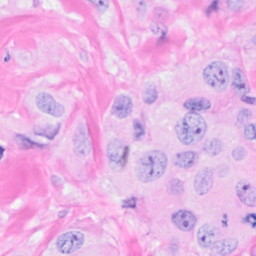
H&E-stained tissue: Breast